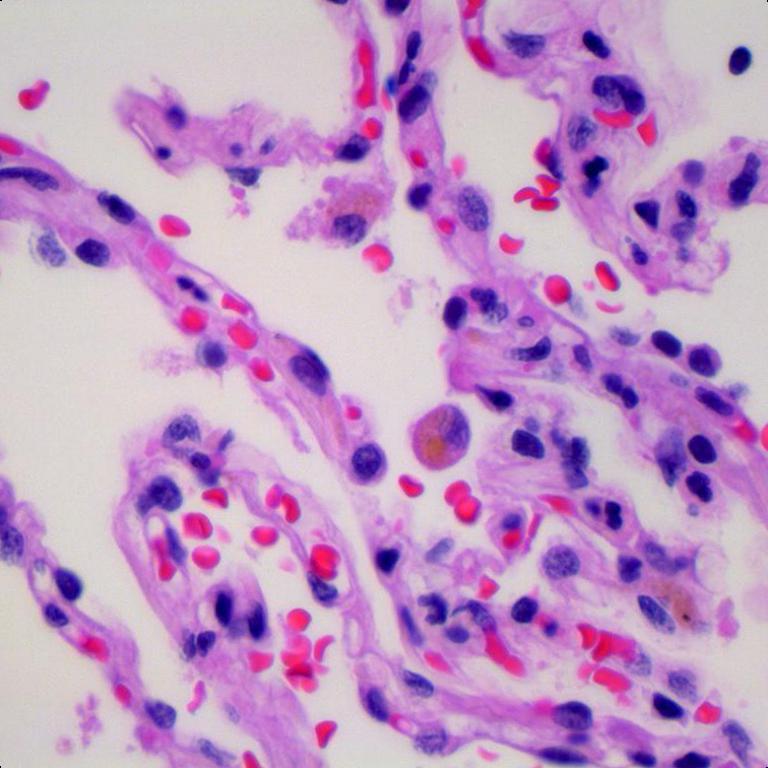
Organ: lung
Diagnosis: benign